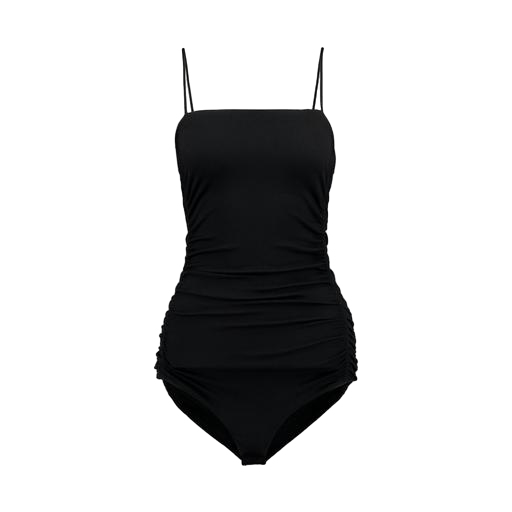
black one piece, black tankini, 2 tankini, white background